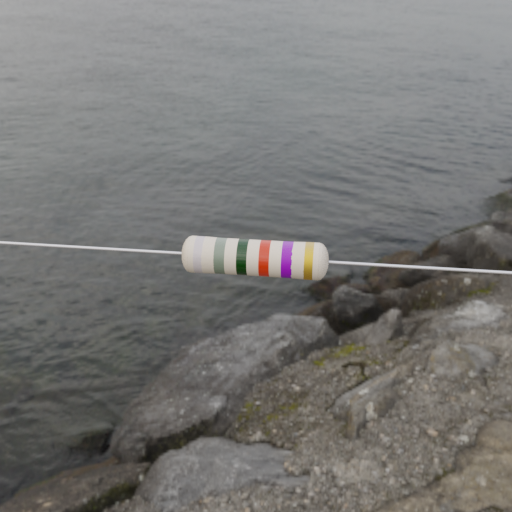
Resistor colour bands (in order): silver, gray, black, red, violet, gold